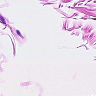
Metastatic tissue present: no